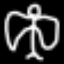
Label: angel